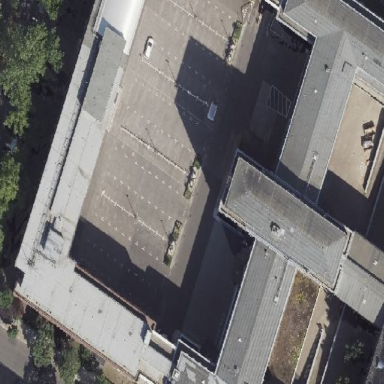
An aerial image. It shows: Office building.